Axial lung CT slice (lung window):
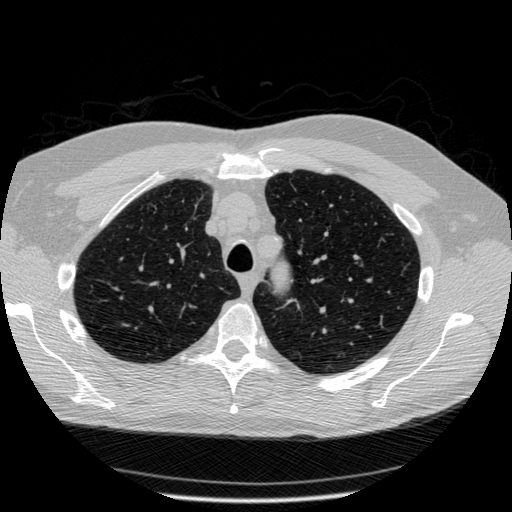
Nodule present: no